Interaction volume radius: 5 \u00c5
Interaction volume height: 15 \u00c5
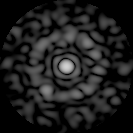
Disorder parameter: 0.7934